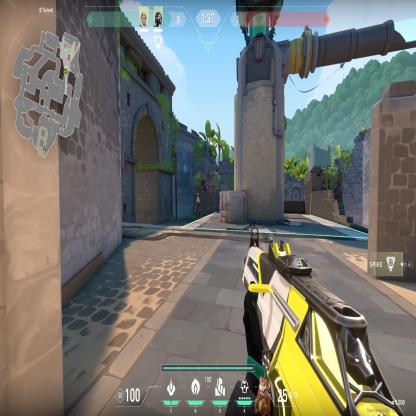
Label: teammate